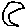
Label: moon